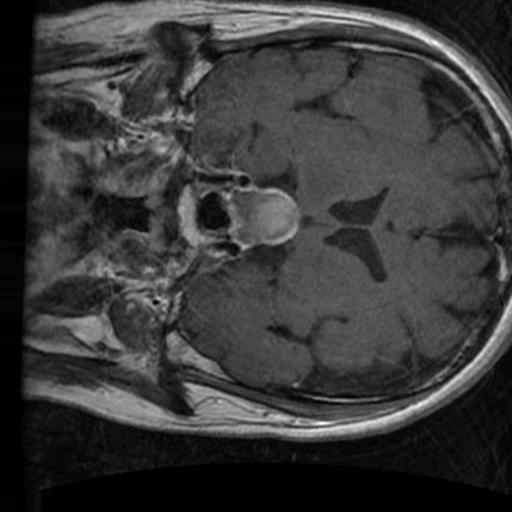
Label: brain_tumor